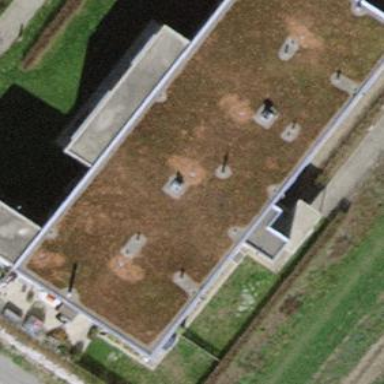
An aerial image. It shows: Apartment building with flat roof.